Question: I have a 'GridView' and some of the items in the list are created by the user, but they are pre-defined buy us, the developers.

In the image above, the row with the Store ID is the pre-defined item we created. Since it is pre-defined, it should not have the Action Icons "view", "update", and "delete".
How do we, at least, hide these action icons on our pre-defined items in the 'GridView'?
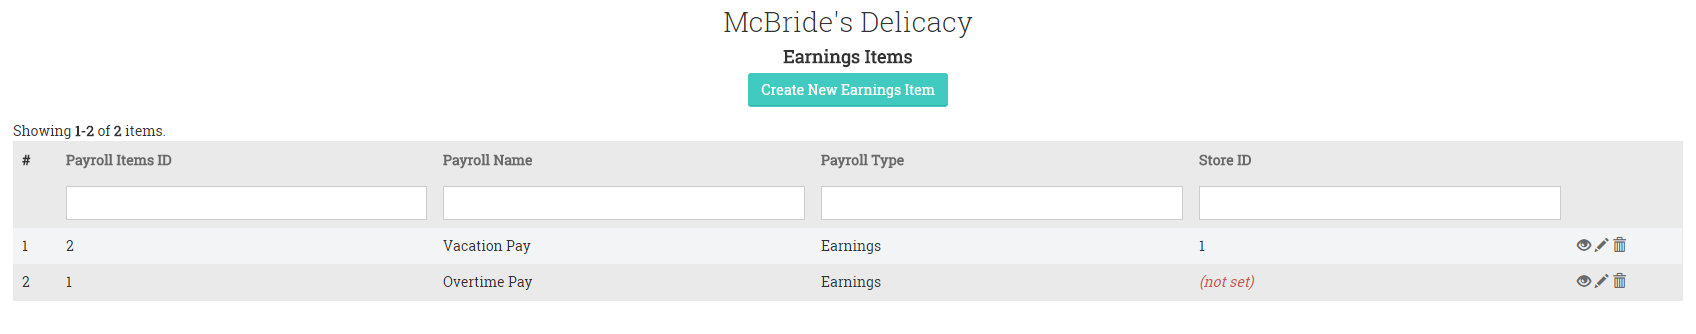
Answer: You may create new column and set callable '$content' property. See <URL>$content-detail
So, for example. Put this code in 'Grid' columns:
'''
[
'content' => function ($model, $key, $index, $column) {
if ($model->storeId == null) {
return Html::a('<span class="glyphicon glyphicon-eye-open"></span>', ['view', 'id' => $model->id])
. Html::a('<span class="glyphicon glyphicon-pencil"></span>', ['update', 'id' => $model->id])
. Html::a('<span class="glyphicon glyphicon-trash"></span>', ['delete', 'id' => $model->id], ['data-method'=> 'post']);
}
}
]
'''
This is work in my project like that <URL>